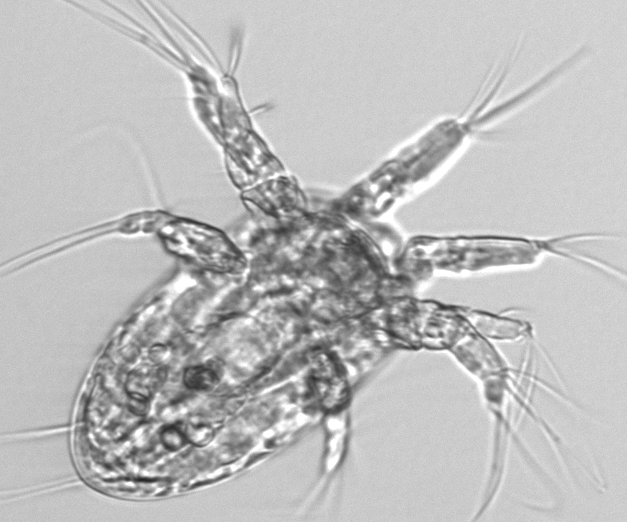
Label: Copepod_nauplii